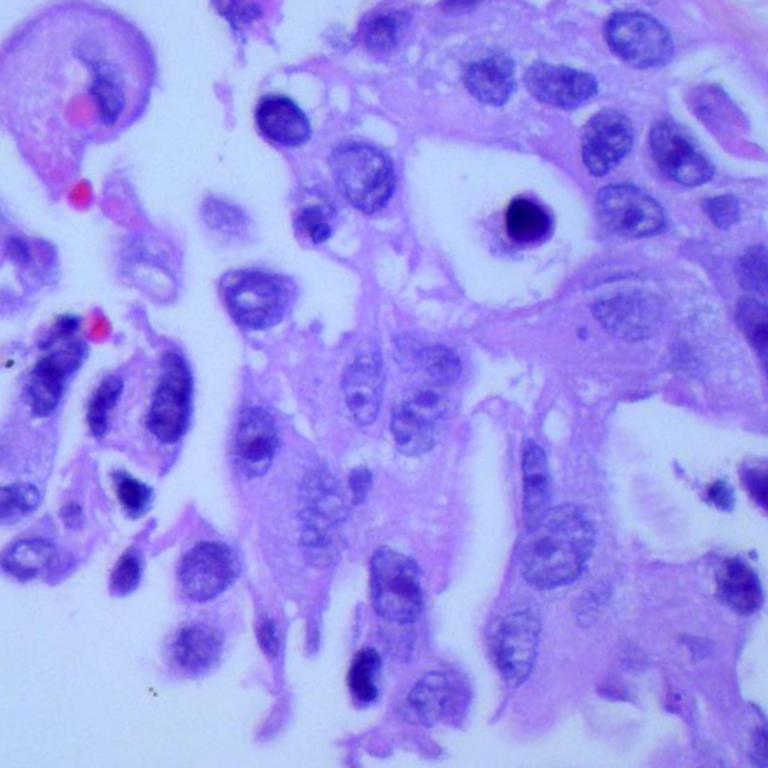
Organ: lung
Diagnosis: adenocarcinomas